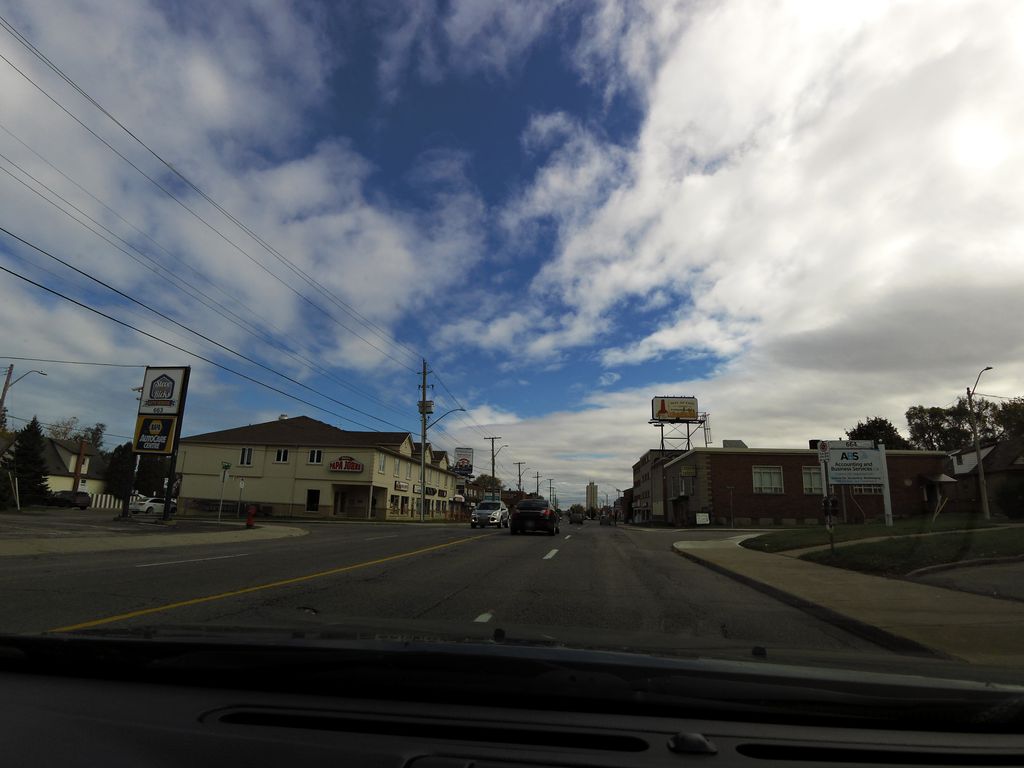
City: hamilton